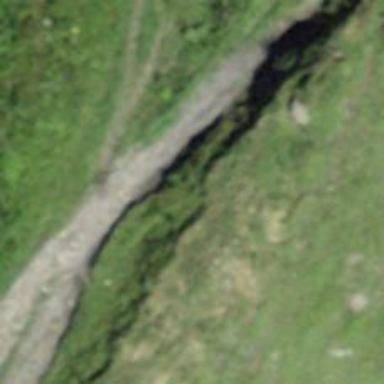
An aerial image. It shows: Stone path designated for downhill use.